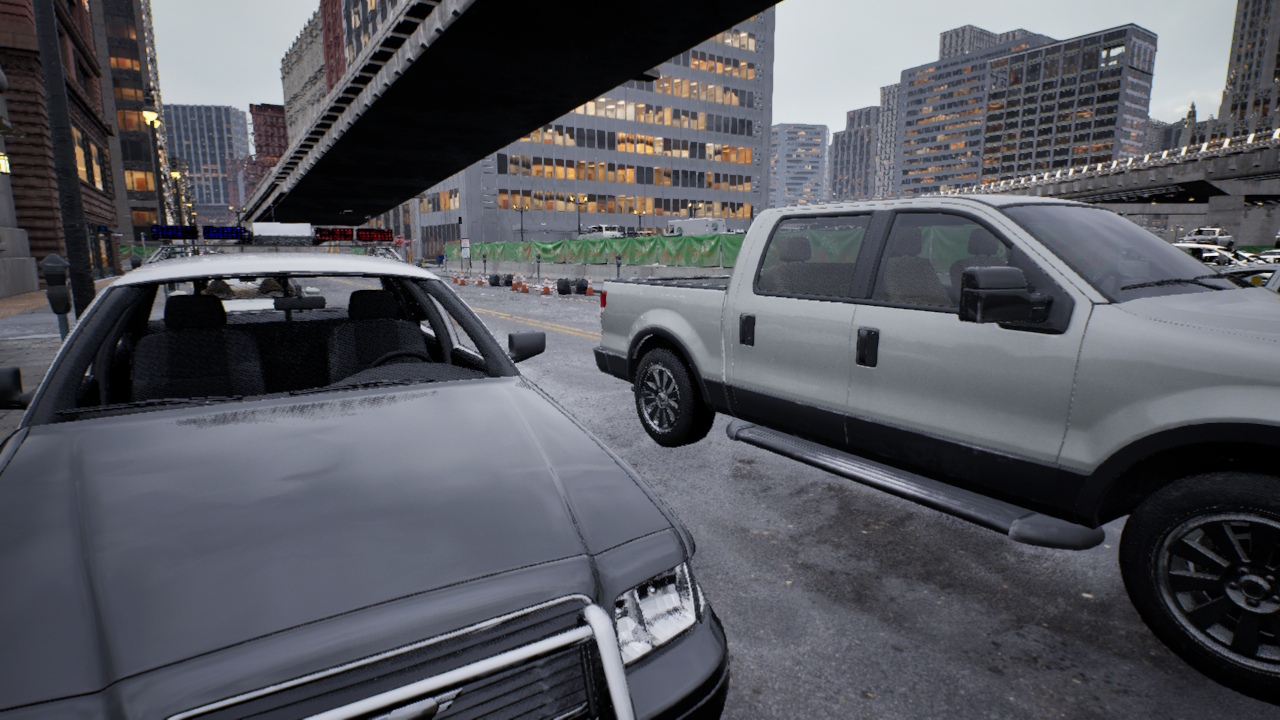
Venue: downtown
Lighting: clear day
Vehicle rig: pickup